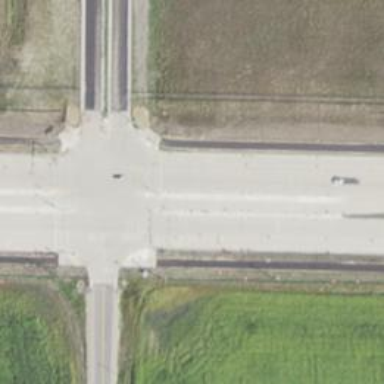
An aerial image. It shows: Crossing on the path.